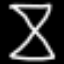
Label: hourglass